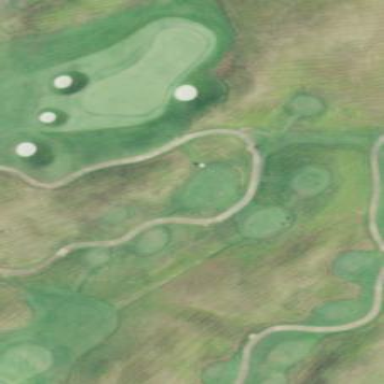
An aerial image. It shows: Area of rough grass used for golf.